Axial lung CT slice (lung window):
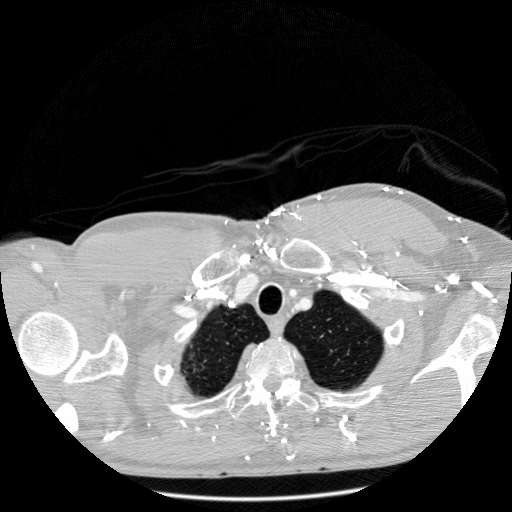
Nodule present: no